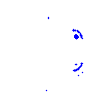
Particle: electron